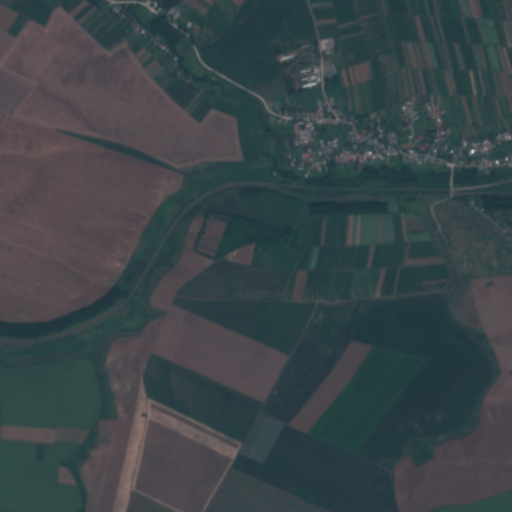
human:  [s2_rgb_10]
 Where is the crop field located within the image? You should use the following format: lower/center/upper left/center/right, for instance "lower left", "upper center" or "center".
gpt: The crop field is located in the upper left of the image.
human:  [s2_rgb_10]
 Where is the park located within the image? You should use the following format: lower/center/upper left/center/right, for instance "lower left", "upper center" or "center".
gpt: The park is located in the upper right of the image.
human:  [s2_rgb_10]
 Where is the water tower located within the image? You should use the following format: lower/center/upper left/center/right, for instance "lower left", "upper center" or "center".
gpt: The water tower is located in the upper right of the image.
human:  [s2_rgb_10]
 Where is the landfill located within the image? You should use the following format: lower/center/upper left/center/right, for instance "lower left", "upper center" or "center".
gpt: There is no landfill in the image.